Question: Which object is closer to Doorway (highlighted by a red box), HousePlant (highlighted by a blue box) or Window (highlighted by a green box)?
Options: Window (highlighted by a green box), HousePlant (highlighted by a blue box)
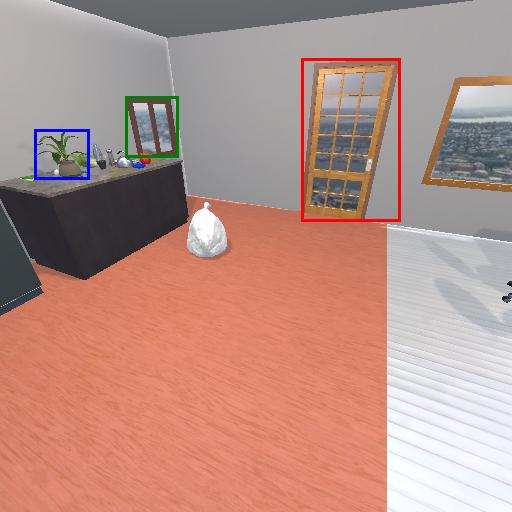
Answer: Window (highlighted by a green box)